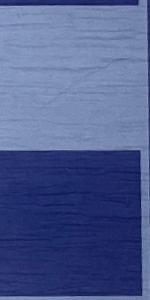
Label: Empty